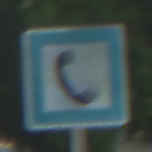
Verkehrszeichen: Fernsprecher
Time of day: SunriseSunset
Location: Outdoor (Suburban)
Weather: PartlyCloudy
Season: NotSpecified
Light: Natural